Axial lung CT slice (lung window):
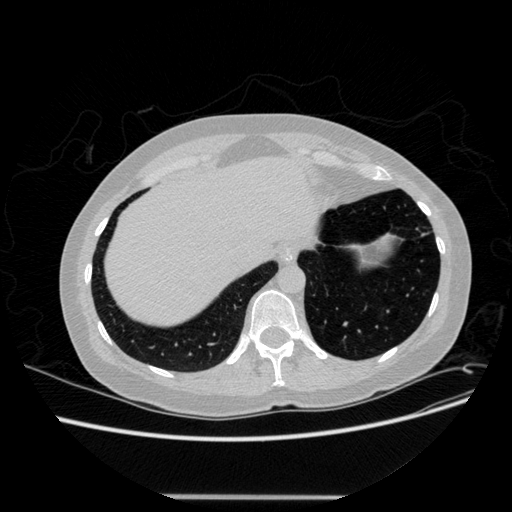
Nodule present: no